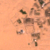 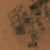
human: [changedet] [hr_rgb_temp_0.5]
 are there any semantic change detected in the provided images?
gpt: Nothing has changed.